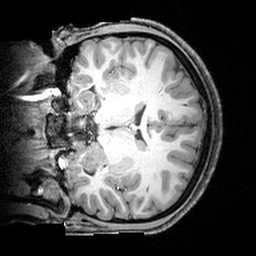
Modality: T1w
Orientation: coronal
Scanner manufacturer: siemens
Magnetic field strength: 3 T
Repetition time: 1.9 s
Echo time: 0.00397 s